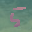
Label: 5